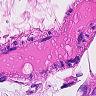
Metastatic tissue present: no